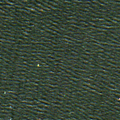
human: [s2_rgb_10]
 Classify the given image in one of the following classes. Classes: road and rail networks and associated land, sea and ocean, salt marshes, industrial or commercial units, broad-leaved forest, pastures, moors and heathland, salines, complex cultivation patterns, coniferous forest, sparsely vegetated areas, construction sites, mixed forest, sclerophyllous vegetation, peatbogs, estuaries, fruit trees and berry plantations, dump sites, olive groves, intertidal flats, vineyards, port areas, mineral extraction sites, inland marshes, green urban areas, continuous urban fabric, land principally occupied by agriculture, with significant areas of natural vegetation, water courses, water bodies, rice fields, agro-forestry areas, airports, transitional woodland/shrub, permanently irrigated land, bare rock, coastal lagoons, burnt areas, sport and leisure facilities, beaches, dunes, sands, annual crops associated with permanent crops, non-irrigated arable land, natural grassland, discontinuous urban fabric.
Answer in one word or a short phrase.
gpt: sea and ocean